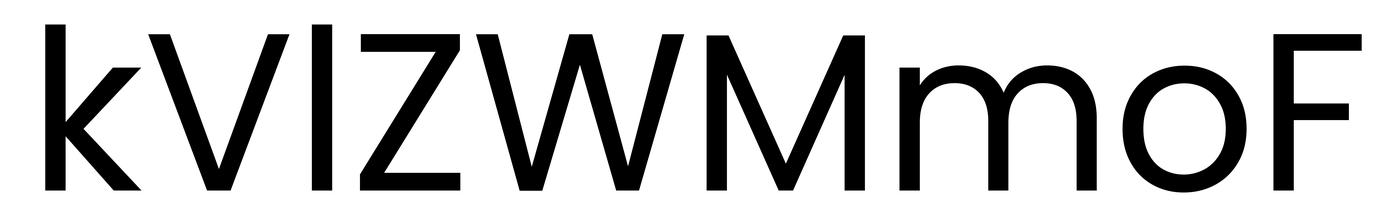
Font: Poppins-Regular